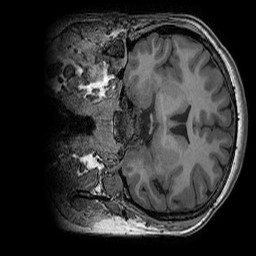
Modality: T1w
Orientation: coronal
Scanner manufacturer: ge
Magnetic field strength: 3 T
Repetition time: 0.008156 s
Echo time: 0.00318 s